Field crop: maize
Growth stage: 1
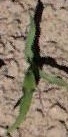
Species: maize